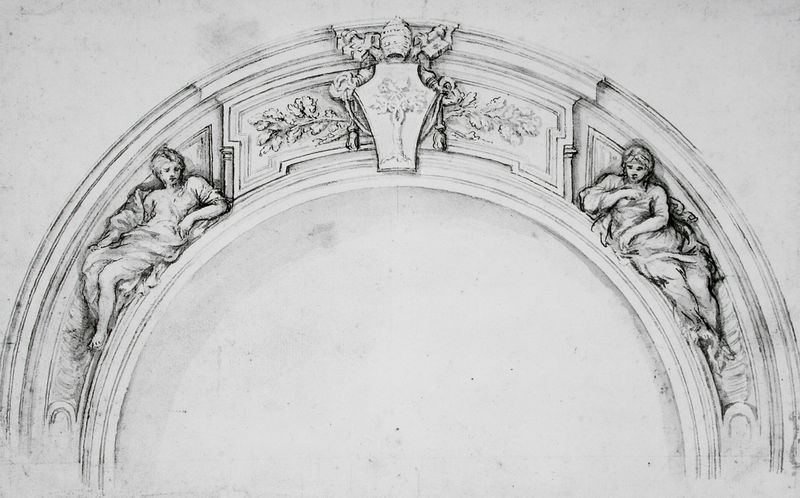
Titel: Entwurf für die Dekoration des Bogens zwischen Hauptschiff und Oktagon in S. Maria della Pace inRom
Künstler: Pietro da Cortona
Standort: Windsor
Institution: Windsor Castle, Royal Collection
Schlagwörter: baum, blätter, feder, laub, nackt, schatten, weiß, frauen, menschen, mädchen, bewegung, damen, frau, frisur, grau, hell, kleid, schwarz, skizze, zeichnung, rosen, tuch, ornament, architektur, arm, arme, barock, falten, gesicht, rahmen, hände, kalt, zweige, kirche, figur, gewand, haare, schnur, stoff, tücher, blatt, girlande, pflanzen, krone, renaissance, schön, oval, rund, skulptur, beine, relief, bein, liegen, ansicht, bogen, italien, zwei, studie, giebel, grafik, graphik, linien, figuren, rundbogen, papst, dekoration, kartusche, detail, dekor, figurativ, ornamente, draperie, stuck, kordel, faltenwurf, plastik, liegend, barfuss, eingang, laviert, schild, tusche, arkade, antike, medaillon, linie, parallel, kohle, symmetrisch, schwarz weiss, stich, bleistift, allegorie, entwurf, lorbeer, sieg, bekleidung, tinte, zwickel, rom, halbrund, flecken, segmentbogen, portal, wappen, triumph, voluten, hubi, hellgrau, kapelle, vatikan, mitra, tiara, eiche, eichenblatt, schlüssel, abstufung, eichen, mittelfeld, tunika, allegorien, sieger, diana, quasten, olivenbaum, architekturzeichnung, hubertus kohle, schlußstein, relif, supraporte, bauschmuck, eichenlaub, statisch, eichenblätter, lebensbaum, eicheln, liegefiguren, della rovere, fassadendekoration, papstmütze, rovere, sibylle, tr, handzeichnugn